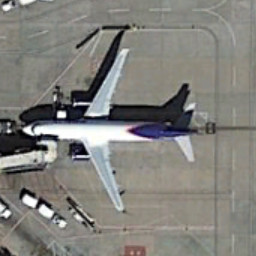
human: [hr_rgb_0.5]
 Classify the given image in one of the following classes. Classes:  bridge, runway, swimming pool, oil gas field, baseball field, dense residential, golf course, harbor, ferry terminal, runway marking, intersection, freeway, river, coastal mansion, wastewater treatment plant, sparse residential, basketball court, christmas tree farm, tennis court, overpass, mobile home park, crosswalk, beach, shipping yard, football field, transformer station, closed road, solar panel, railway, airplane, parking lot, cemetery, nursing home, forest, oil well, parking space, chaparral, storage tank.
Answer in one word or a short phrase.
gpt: airplane